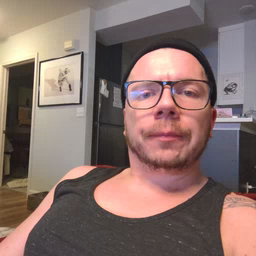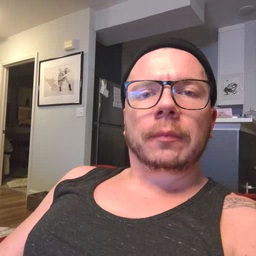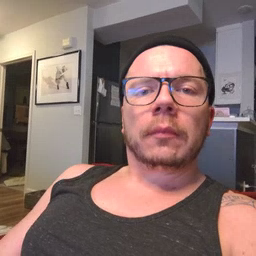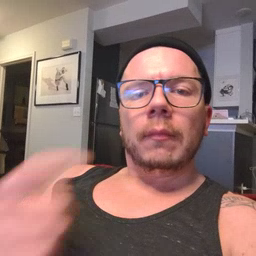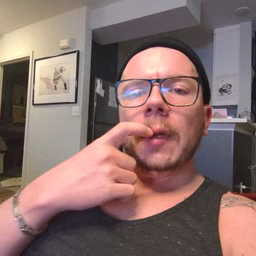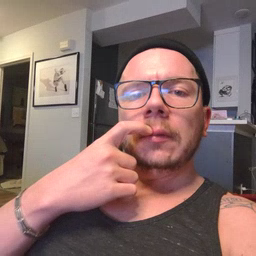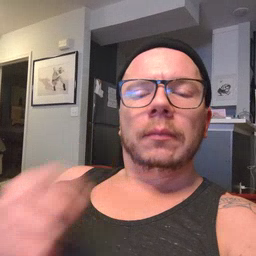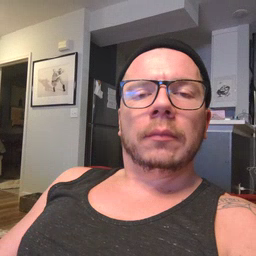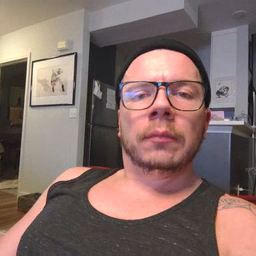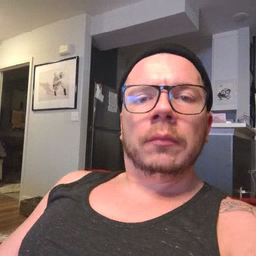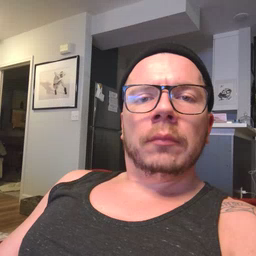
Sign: glasswindow